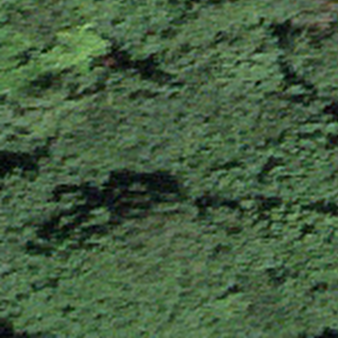
Label: other